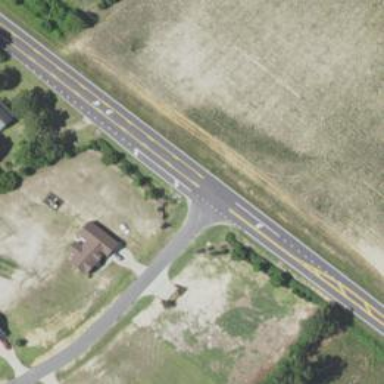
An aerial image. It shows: Stop road.